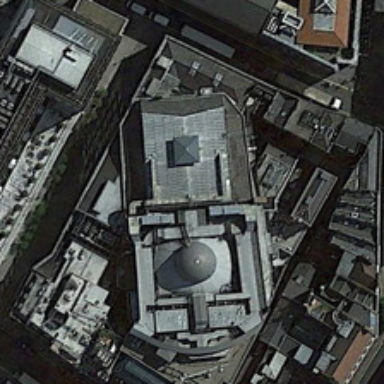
Several buildings are around a church .